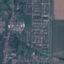
Land use / land cover: Residential